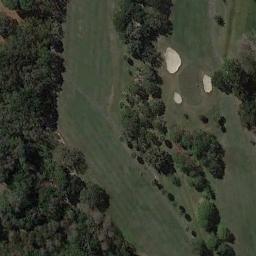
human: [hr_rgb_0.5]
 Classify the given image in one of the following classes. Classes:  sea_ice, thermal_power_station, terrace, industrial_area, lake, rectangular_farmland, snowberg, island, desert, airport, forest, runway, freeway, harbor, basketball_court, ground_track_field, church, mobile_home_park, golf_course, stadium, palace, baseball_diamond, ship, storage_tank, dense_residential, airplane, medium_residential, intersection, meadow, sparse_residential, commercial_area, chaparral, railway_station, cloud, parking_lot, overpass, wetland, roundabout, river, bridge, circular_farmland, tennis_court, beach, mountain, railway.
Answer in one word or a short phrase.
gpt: golf_course